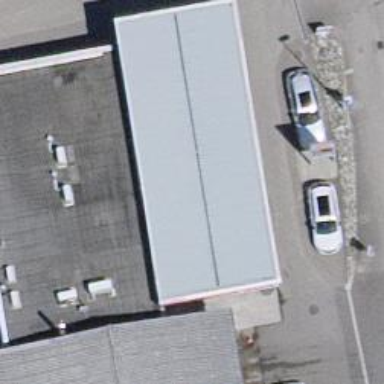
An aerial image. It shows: Fuel station.